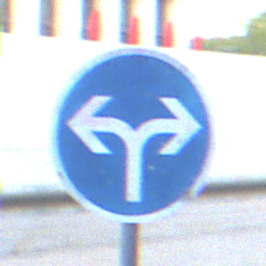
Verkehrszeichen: VorgeschriebeneFahrtrichtungRechtsOderLinks
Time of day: SunriseSunset
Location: Outdoor (Urban)
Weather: Clear
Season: NotSpecified
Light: Natural